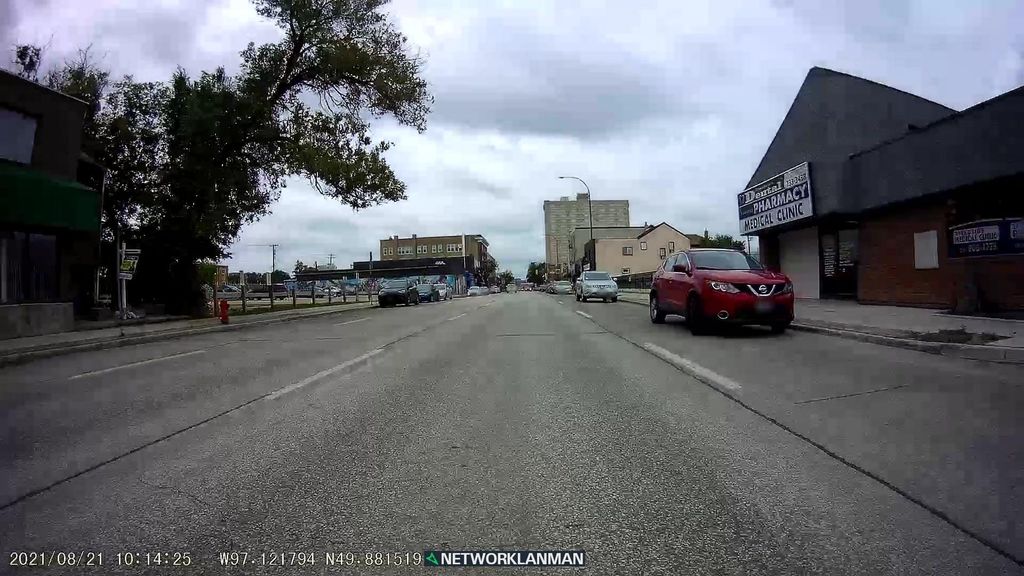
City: winnipeg